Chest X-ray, AP view. Patient: 58 years old, sex F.
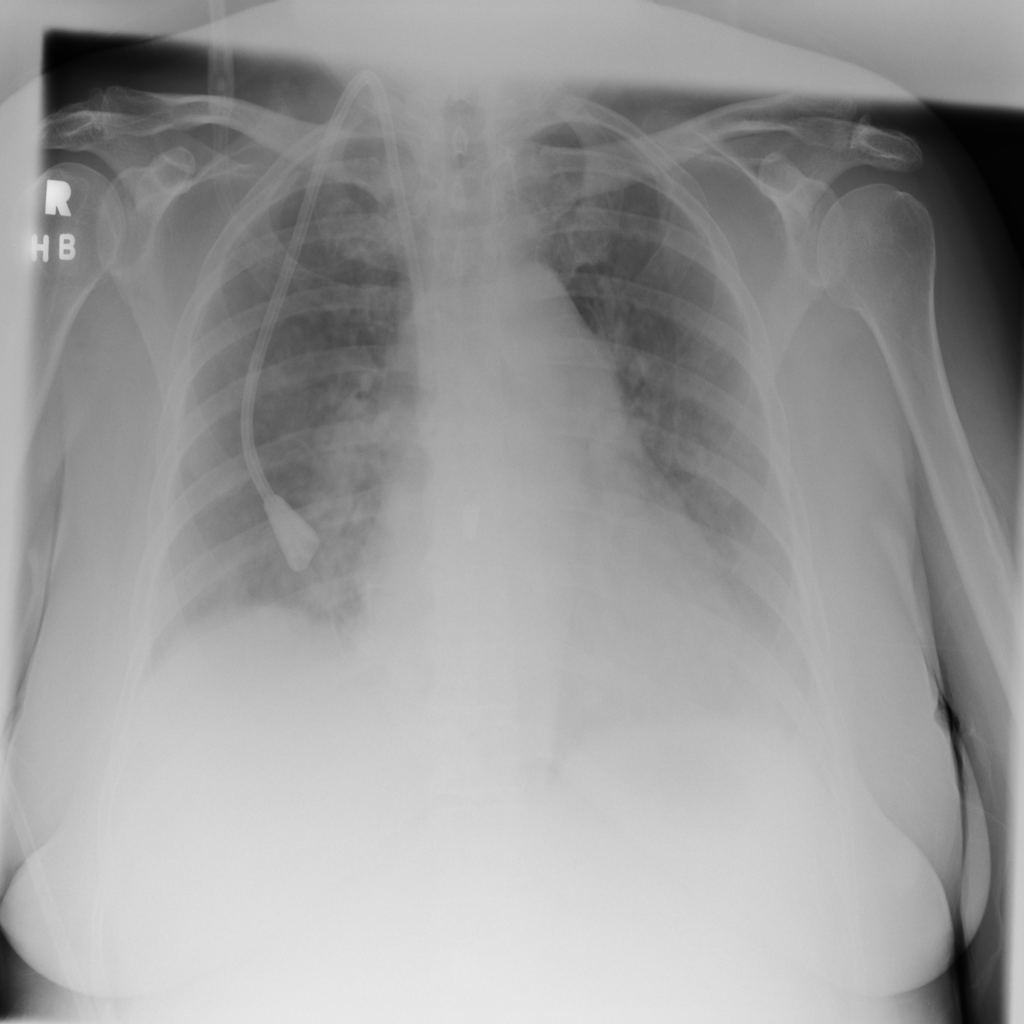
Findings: No Finding